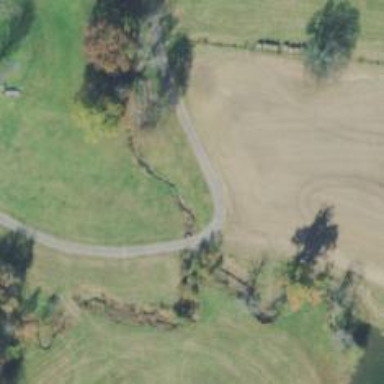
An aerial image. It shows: Culvert tunnel.